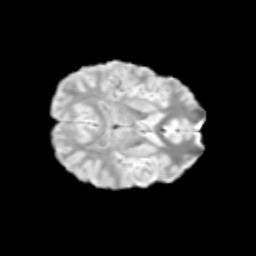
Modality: T2w
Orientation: axial
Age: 10
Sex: male
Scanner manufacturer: siemens
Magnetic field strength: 3 T
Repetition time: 3.8 s
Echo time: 0.07 s